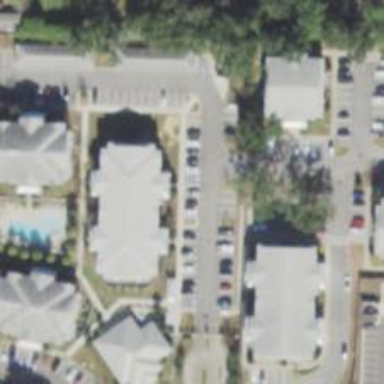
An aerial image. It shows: Parking space is available.